Question:
My problem is that the Wikipedia-Link inside the dropdown is not clickable.
I already tried to fix the problem with stopPropagation(); but it doesn't work.
<URL>
HTML:
'''
<section id="help_advanced_rules_section">
<div class="bar_bottom_left"></div>
<div class="bar_mid" id="bar_mid_7"><h3>8. Rules</h3></div>
<div class="bar_bottom_right"></div>
<div class="bar_ear" id="bar_ear_7"></div>
<article id="article_7">
<div class="image_section">
<img src="images/help_1.png" id="image_7">
</div>
<div class="text_section">
<p>Look up the rules on Wikipedia.</p>
<p><a href="http://google.de"><img src="images/wikipedia_en.png" id="wikipedia"></a></p>
</div>
</article>
</section>
'''
JQUERY:
'''
<script>
function closeArticle(article) {
article.css("paddingTop", "0px");
article.css("paddingBottom", "0px");
article.animate({maxHeight: "1.2em"}, 200, function () {
article.children().css("display", "none");
});
article.removeClass('expanded');
}
function openArticle(article) {
closeAllArticle();
article.children().css("display", "block");
article.css("paddingTop", "1em");
article.css("paddingBottom", "0.5em");
article.animate({maxHeight: "2000px"}, 250, function () {
article.animate({maxHeight: article.height() + "px"}, 0); //maxheight wird auf die hohe gesetzt die das element nach dem ausfahren hat um die animation danach zu verkurzen
article.addClass('expanded');
$('html, body').animate({scrollTop: article.offset().top - 40
}, 100);
});
}
function closeAllArticle() {
$('.expanded').each(function(){
closeArticle($(this));
});
}
function openCloseArticle(article) {
if(article.hasClass('expanded'))
{
closeArticle(article);
}
else
{
openArticle(article);
}
}
$( document ).ready(function() {
var toggle = function(id, element_name) {
//Get ArticleID
var toRemove = element_name;
var number = id.replace(toRemove, '');
var articleID = "#article_"+number;
var article = $(articleID);
openCloseArticle(article)
};
$(".bar_mid").click ( function() {
toggle($(this).attr("id"), "bar_mid_");
});
$(".bar_ear").click ( function() {
toggle($(this).attr("id"), "bar_ear_");
});
});
</script>
'''
I tried so many different ways with stopPropagation(); but it didnt work.
Maybe I just don't get it how it works or I need to solve my problem on another way.
So what is the best way to make the Wikipedia-Button clickable?
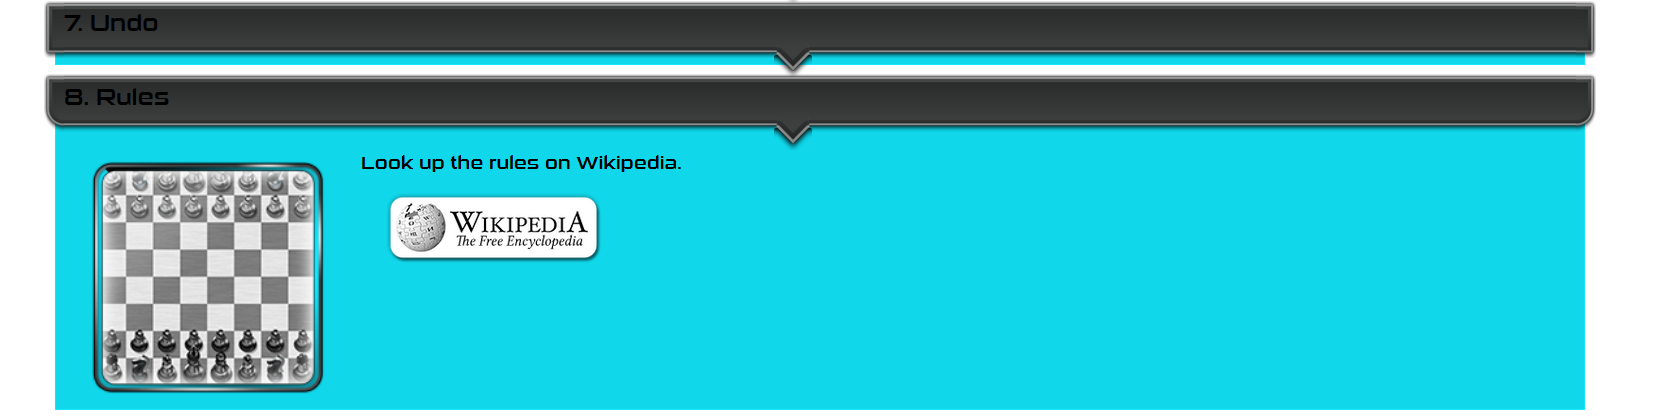
Answer: <URL>
The problem was in 'z-index:-1' in 'article' css rule. The article block was actually behind the section block. You could find that this was the problem by right clicking your link in chrome and selecting "Inspect Element". It would open the developer tools with the topmost element that is under the mouse cursor selected.